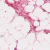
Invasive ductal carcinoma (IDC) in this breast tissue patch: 0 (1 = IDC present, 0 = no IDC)